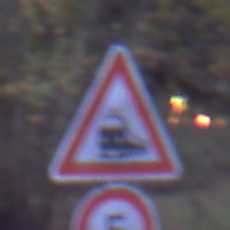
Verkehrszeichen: Bahnuebergang
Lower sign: Geschwindigkeit5
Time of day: Night
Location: Outdoor (Suburban)
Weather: PartlyCloudy
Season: NotSpecified
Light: Artificial